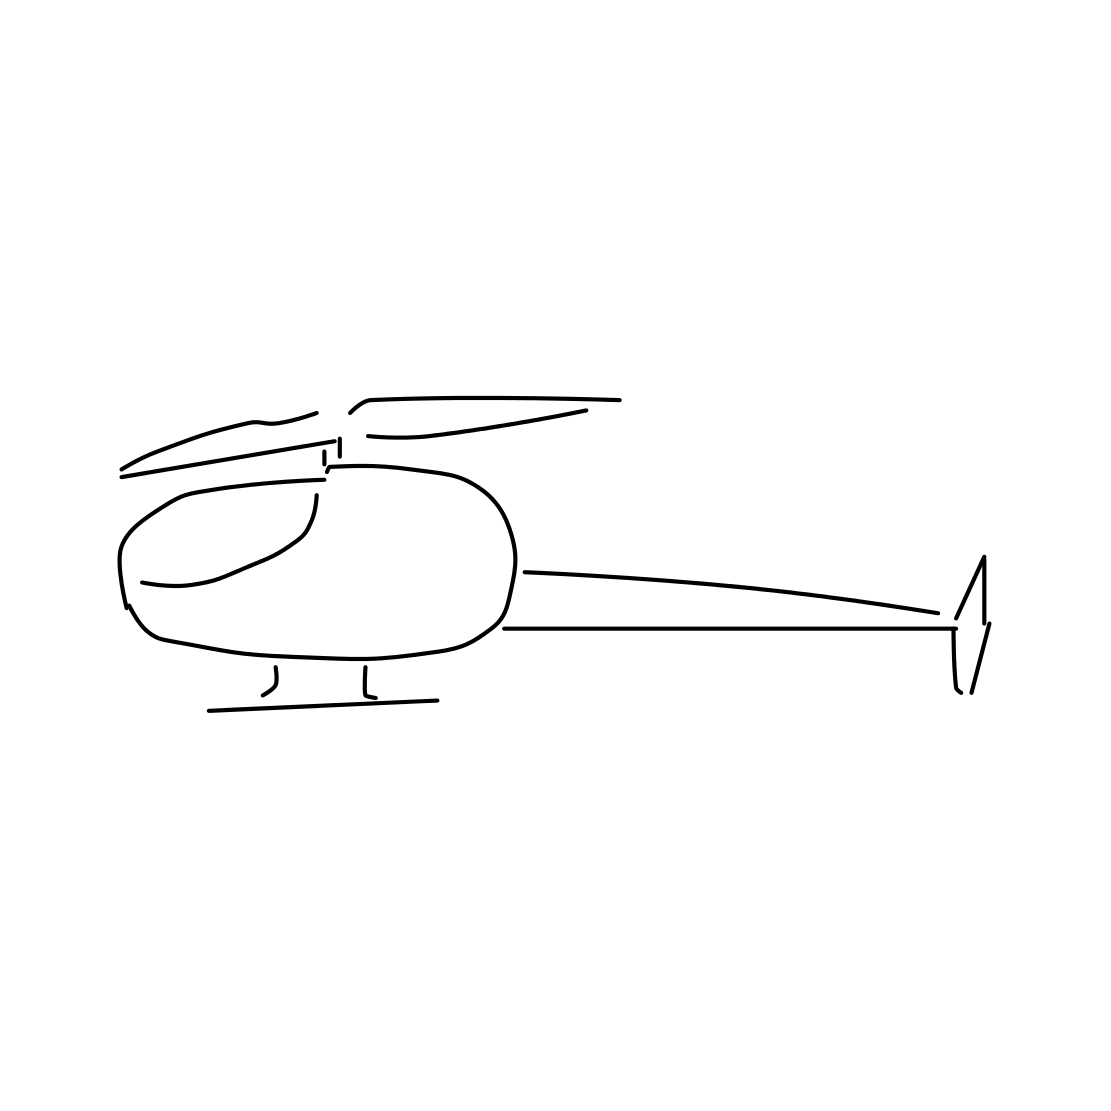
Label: helicopter